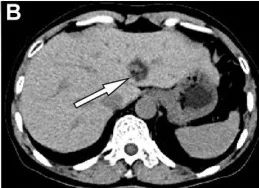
Axial images CT (B) showed the corresponding nodule at the medial segment of the left lobe of liver, with solid components of equal hepatic parenchymal density and low-density adipose tissue (arrow).
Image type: radiology (ct)